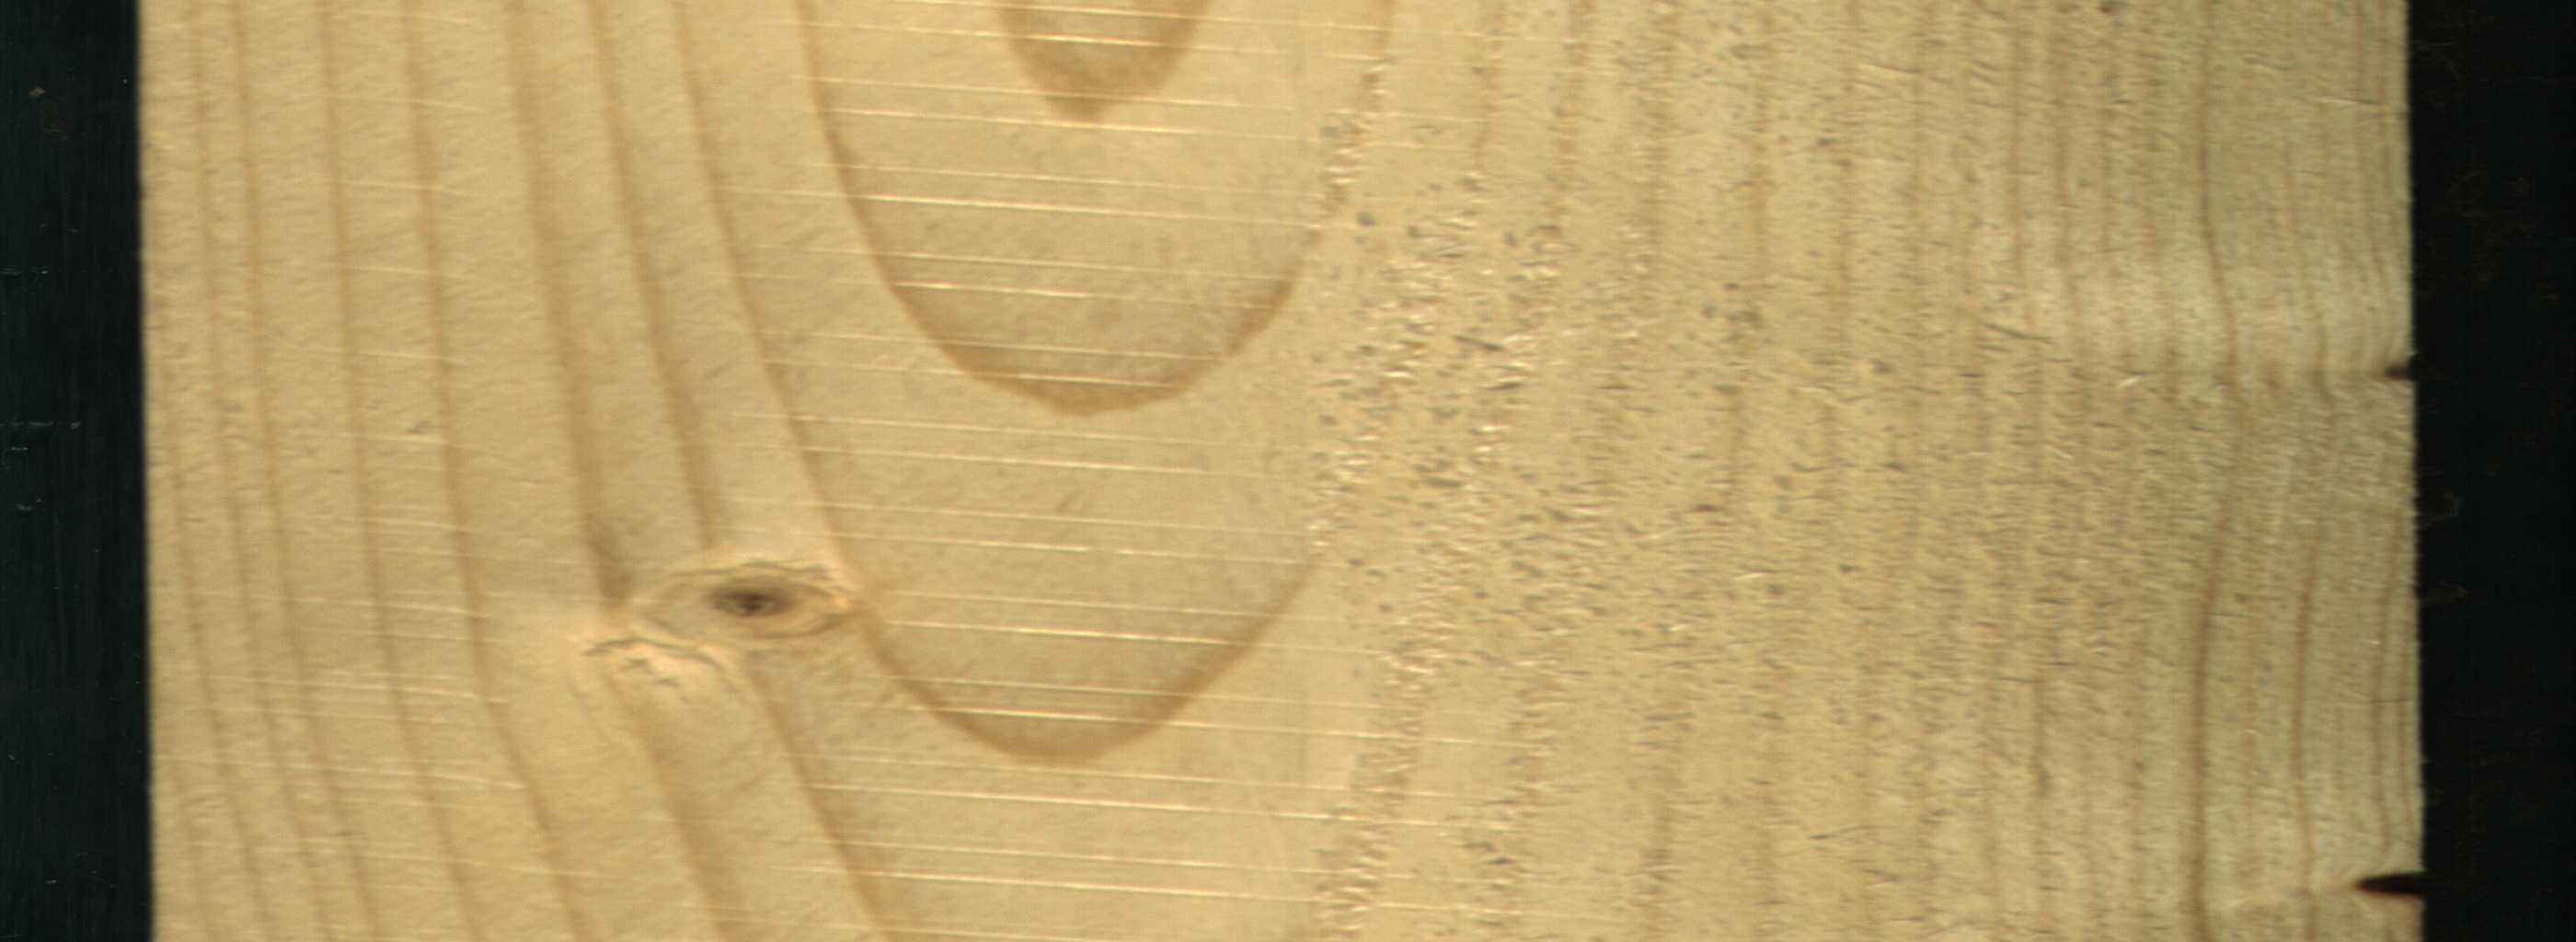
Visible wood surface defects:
Knot_missing
Live_Knot